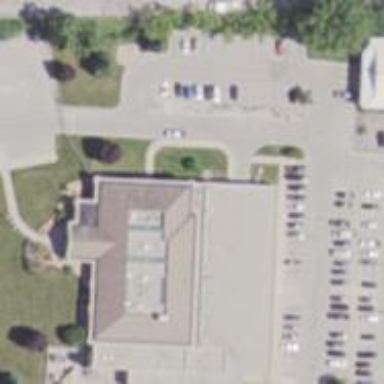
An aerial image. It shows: Police building.